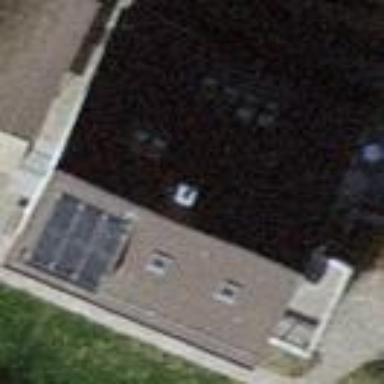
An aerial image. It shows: Building with gabled roof.